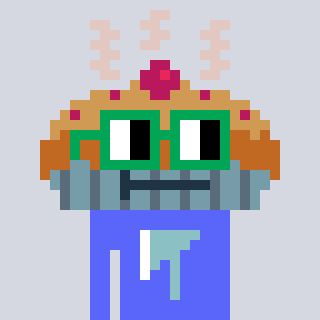
a pixel art character with square green glasses, a pie-shaped head and a purple-colored body on a cool background